Question: The squid and pfsense in new for me.
I installed the Packages squid and squidGuard to the pfsense and i enable Transparent proxy from Proxy server and the Proxy filter.
It works correctly, it block my blacklist.
But it is a few sites which is not in my blacklist and could not be retrieved.
I got the following message from browser:

Any idea who to "unblock" these sites?
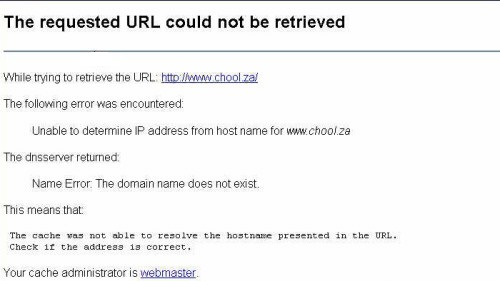
Answer: I find the solution, the sites i got the massage was host in my vpn network and i should check the option "Disable DNS Rebinding Checks" at menu System->Advanced->Admin Access